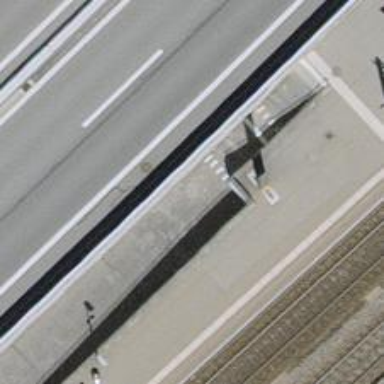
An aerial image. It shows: Footway passing through tunnel.